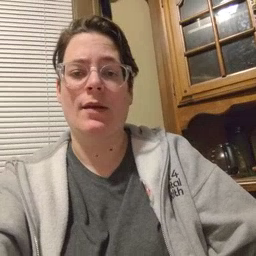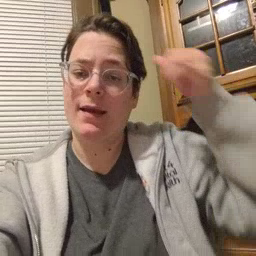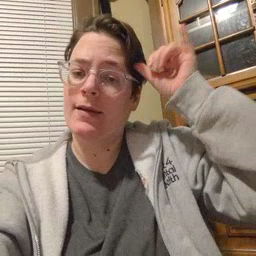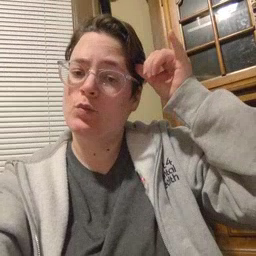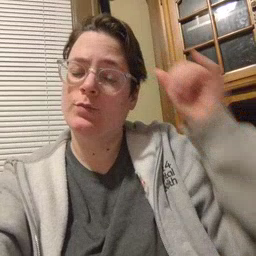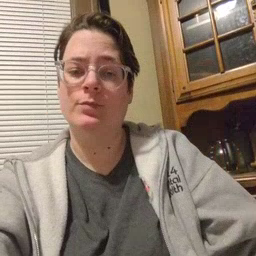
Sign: cow